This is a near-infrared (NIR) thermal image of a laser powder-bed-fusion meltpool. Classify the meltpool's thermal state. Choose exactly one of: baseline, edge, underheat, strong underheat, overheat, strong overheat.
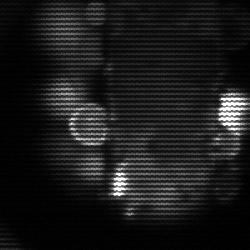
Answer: strong underheat